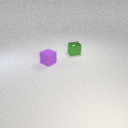
small green metal cube to the right of small purple rubber cube